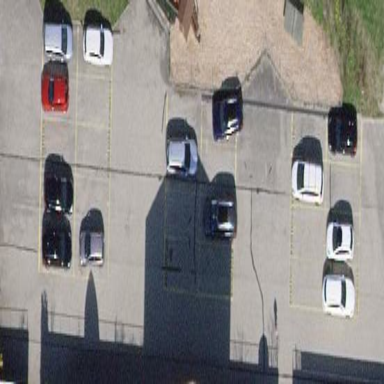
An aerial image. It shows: Parking area with surface.